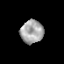
Tissue: prostate
Cell type: Epithelial cells
Senescence score: 0.2294
Nuclear area (px): 512
Mean DAPI intensity: 169.047